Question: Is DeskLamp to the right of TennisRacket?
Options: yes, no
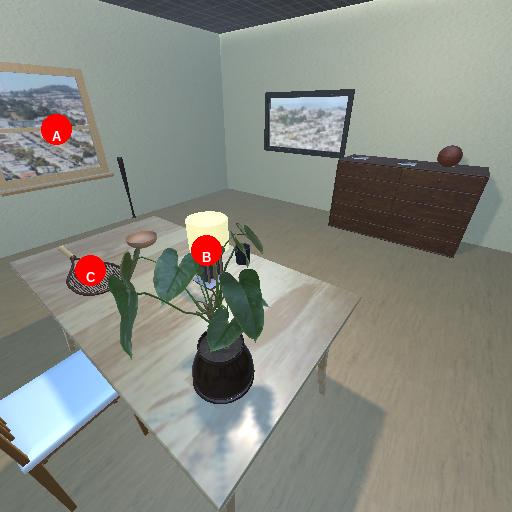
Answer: yes